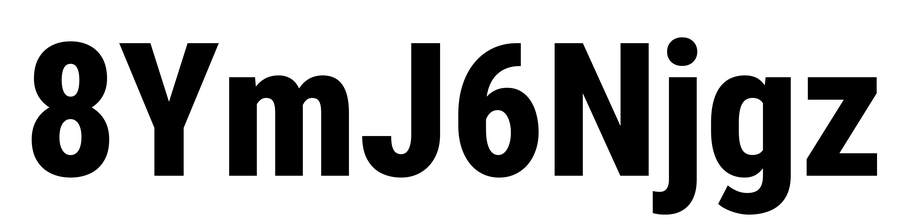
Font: Roboto_Condensed_ExtraBold